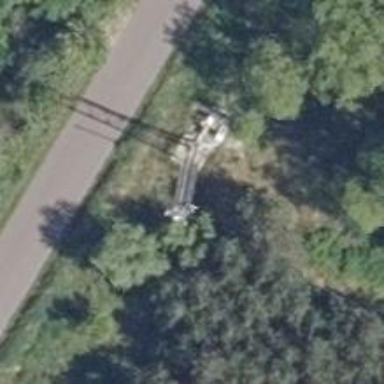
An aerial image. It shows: Man-made mast used for communication purposes.